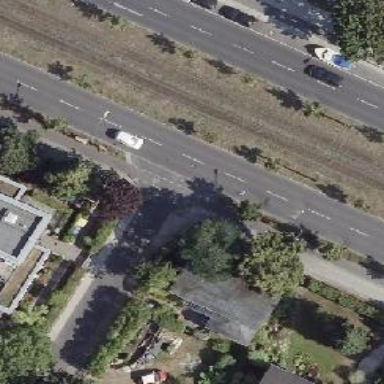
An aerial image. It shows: Secondary road with asphalt surface and cycle track on the right.